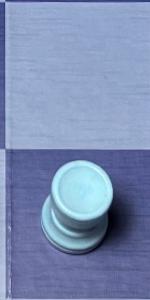
Label: Rook_White